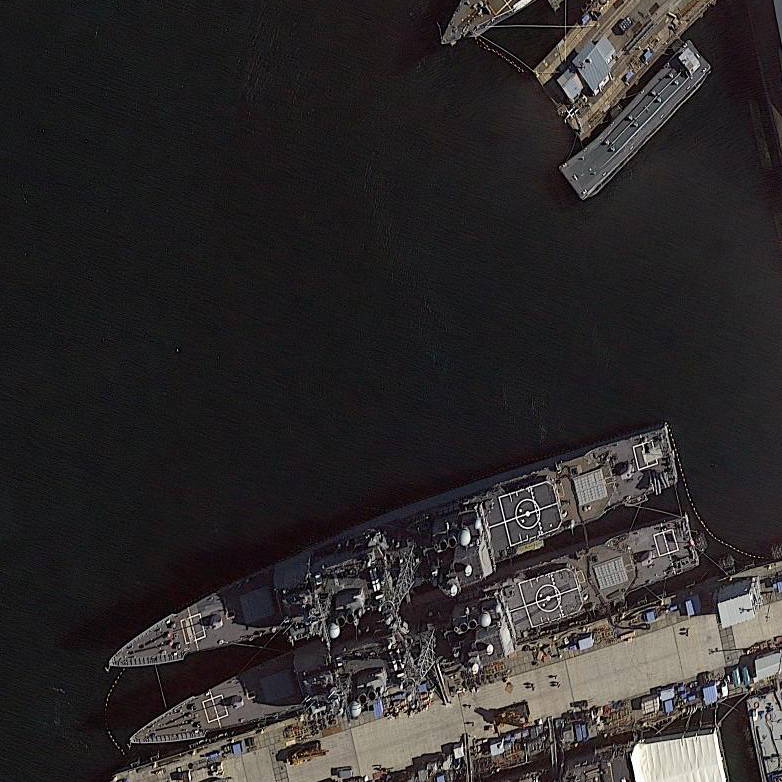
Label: cruiser